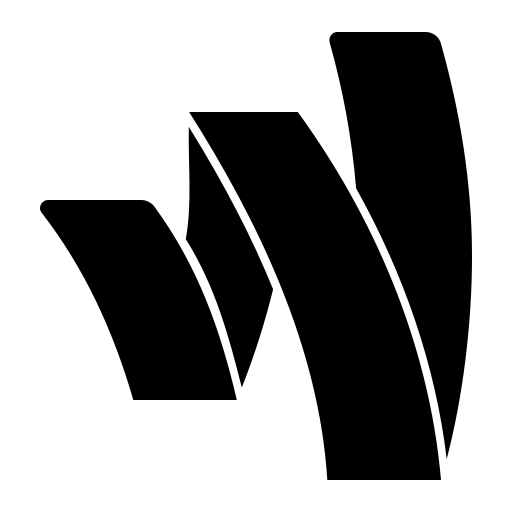
Tags: icon, FontAwesome, fa-icon, brand, google, wallet